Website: apple
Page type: payment
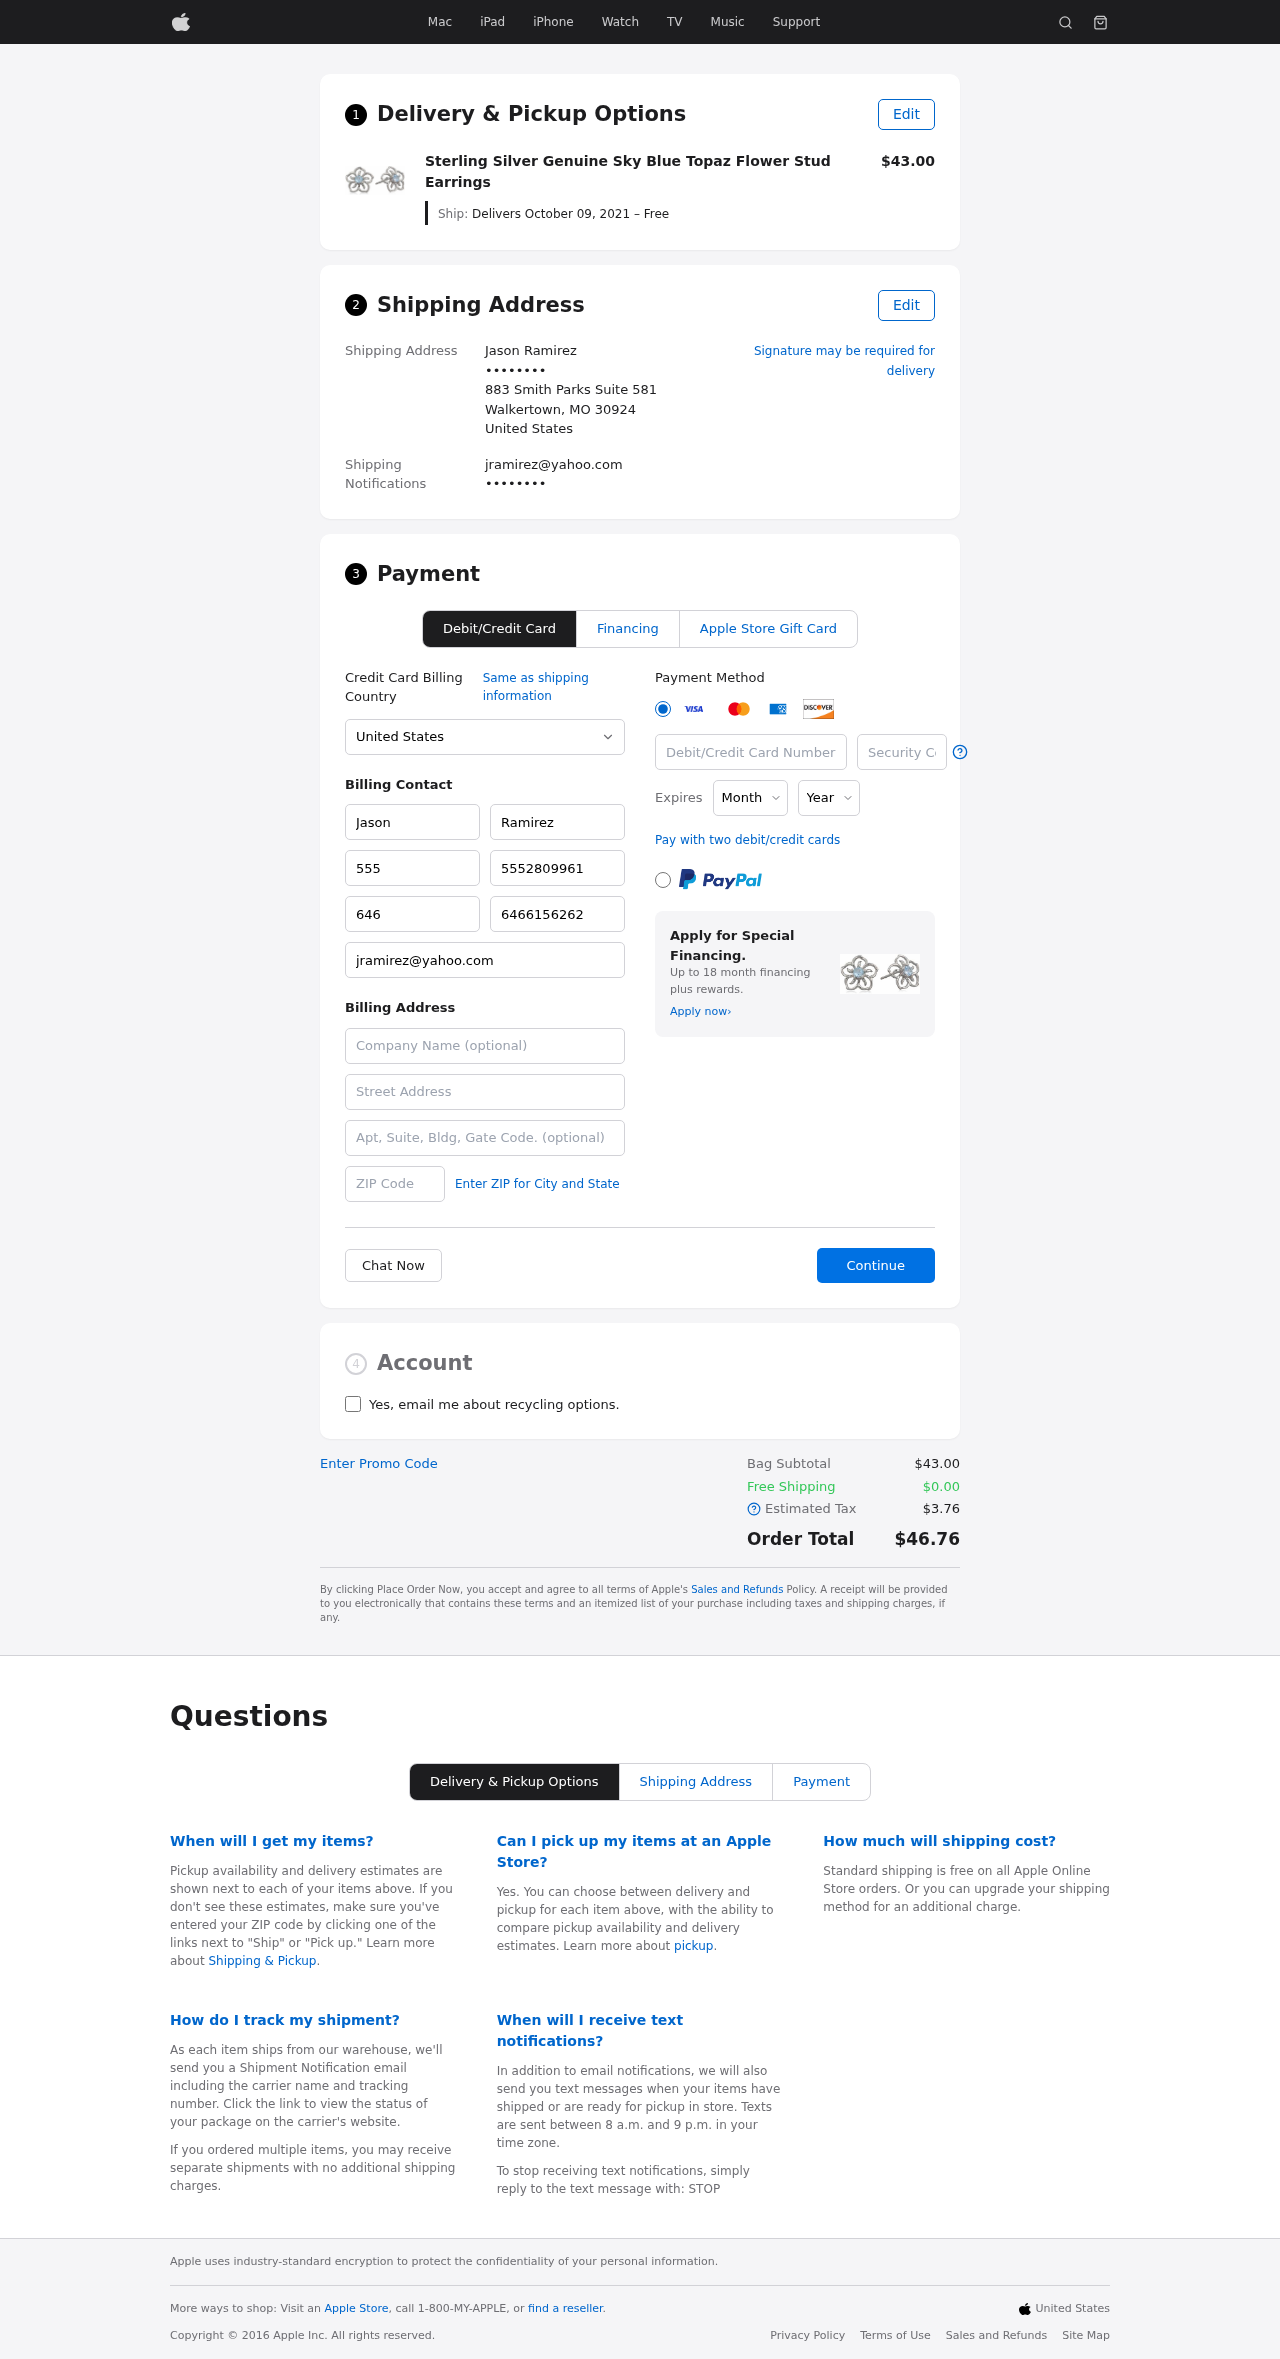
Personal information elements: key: PII_CARD_CVV
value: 861
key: PII_CARD_EXPIRY_MONTH
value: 04
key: PII_CARD_EXPIRY_YEAR
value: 27
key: PII_CARD_NUMBER
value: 6011 9785 7585 1267
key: PII_CITY_STATE_ZIP
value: Walkertown, MO 30924
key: PII_COUNTRY
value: United States
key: PII_EMAIL
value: jramirez@yahoo.com
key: PII_EMAIL2
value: jramirez@yahoo.com
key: PII_FIRSTNAME
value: Jason
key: PII_FULLNAME
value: Jason Ramirez
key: PII_LASTNAME
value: Ramirez
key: PII_PHONE3
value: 5552809961
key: PII_PHONE_ALT
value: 6466156262
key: PII_PHONE_ALT_AREA
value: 646
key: PII_PHONE_AREA
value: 555
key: PII_SECURITY_CODE
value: WF81
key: PII_STREET
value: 883 Smith Parks Suite 581
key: PII_PHONE
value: ••••••••
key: PII_PHONE2
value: ••••••••
Product elements: key: PRODUCT1_NAME
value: Sterling Silver Genuine Sky Blue Topaz Flower Stud Earrings
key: PRODUCT1_PRICE
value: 43
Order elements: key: ORDER_DELIVERY_DATE
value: Delivers October 09, 2021 – Free
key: ORDER_SUBTOTAL
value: $43.00
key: ORDER_SHIPPING_COST
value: $0.00
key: ORDER_TAX
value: $3.76
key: ORDER_TOTAL
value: $46.76